Question: I have a popover that appears from a button, with a table view controller and table view inside it. I have created a separate data source for the table view. Everything is hooked up in the storyboard:

I am keeping a reference to the table view controller in the app's main view controller (to do work after the popover is dismissed). I want to persist the selections in the table view inside the popover. Here's my -prepareForSegue:sender: method in the main view controller:
'''
- (void)prepareForSegue:(UIStoryboardSegue *)segue sender:(id)sender
{
if ([[segue identifier] isEqualToString:@"Popover"]) {
UIStoryboardPopoverSegue *popover = (UIStoryboardPopoverSegue *)segue;
popover.popoverController.delegate = self;
popover.popoverController.contentViewController = (AJFTableViewController *)self.filterTableViewController;
}
}
'''
My problem is this: when I assign the popover's contentViewController to the table view controller that the app's main view controller has a reference to (last line of the method above), no data appears in the table view. I have confirmed that the data source is being created, and even tried manually calling reloadData on the tableView at the end of that method, but still nothing appears.
If I comment out the last line (that assigns the popover contentViewController to the table view controller property), I see data in the table view. However, a new table view controller is created each time the popover appears, which is not what I want.
How do I correctly assign the popover's contentViewController to the table view controller I'm holding on to in the app's main view controller, so that it displays data when the popup appears?
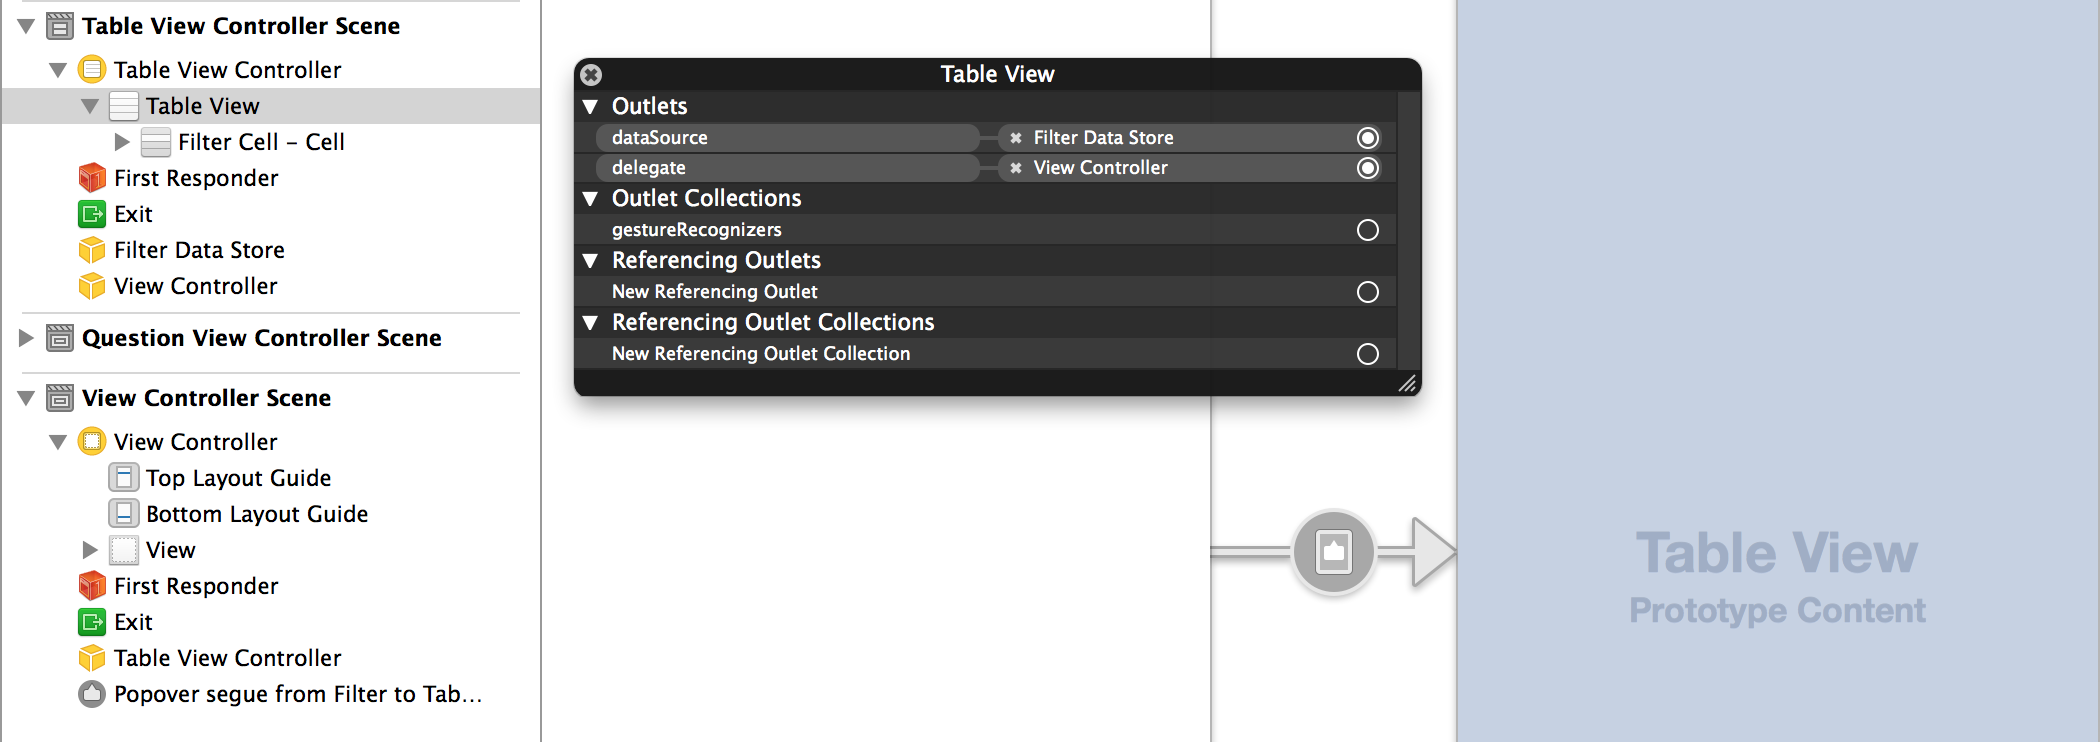
Answer: You won't be able to use a segue to do this, since segues always instantiate new controllers. If you want to reuse the same instance of the content controller, then you need to present it in code something like this,
'''
@interface ViewController ()
@property (strong,nonatomic) AJFTableViewController *filterTableViewController;
@property (strong,nonatomic) UIPopoverController *popController;
@end
@implementation ViewController
- (IBAction)showPopover:(UIButton *)sender {
if (! self.filterTableViewController) {
self.filterTableViewController = [self.storyboard instantiateViewControllerWithIdentifier:@"Table"];
}
self.popController = [[UIPopoverController alloc] initWithContentViewController:self.filterTableViewController];
self.popController.delegate = self;
[self.popController presentPopoverFromRect:sender.frame inView:self.view permittedArrowDirections:UIPopoverArrowDirectionDown animated:YES];
}
'''